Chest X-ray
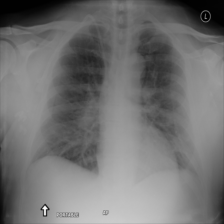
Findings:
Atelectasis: negative
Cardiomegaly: negative
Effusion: negative
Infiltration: positive
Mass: negative
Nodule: positive
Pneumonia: negative
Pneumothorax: negative
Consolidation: negative
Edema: negative
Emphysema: negative
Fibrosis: negative
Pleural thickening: negative
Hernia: negative